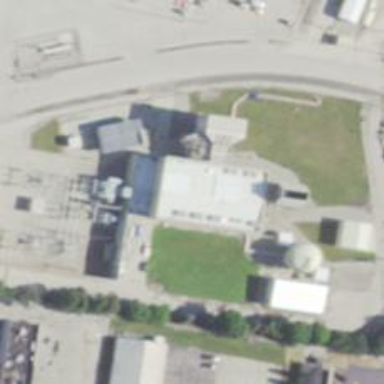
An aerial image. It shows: Gas turbine generator is in use.